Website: macys
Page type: gifting
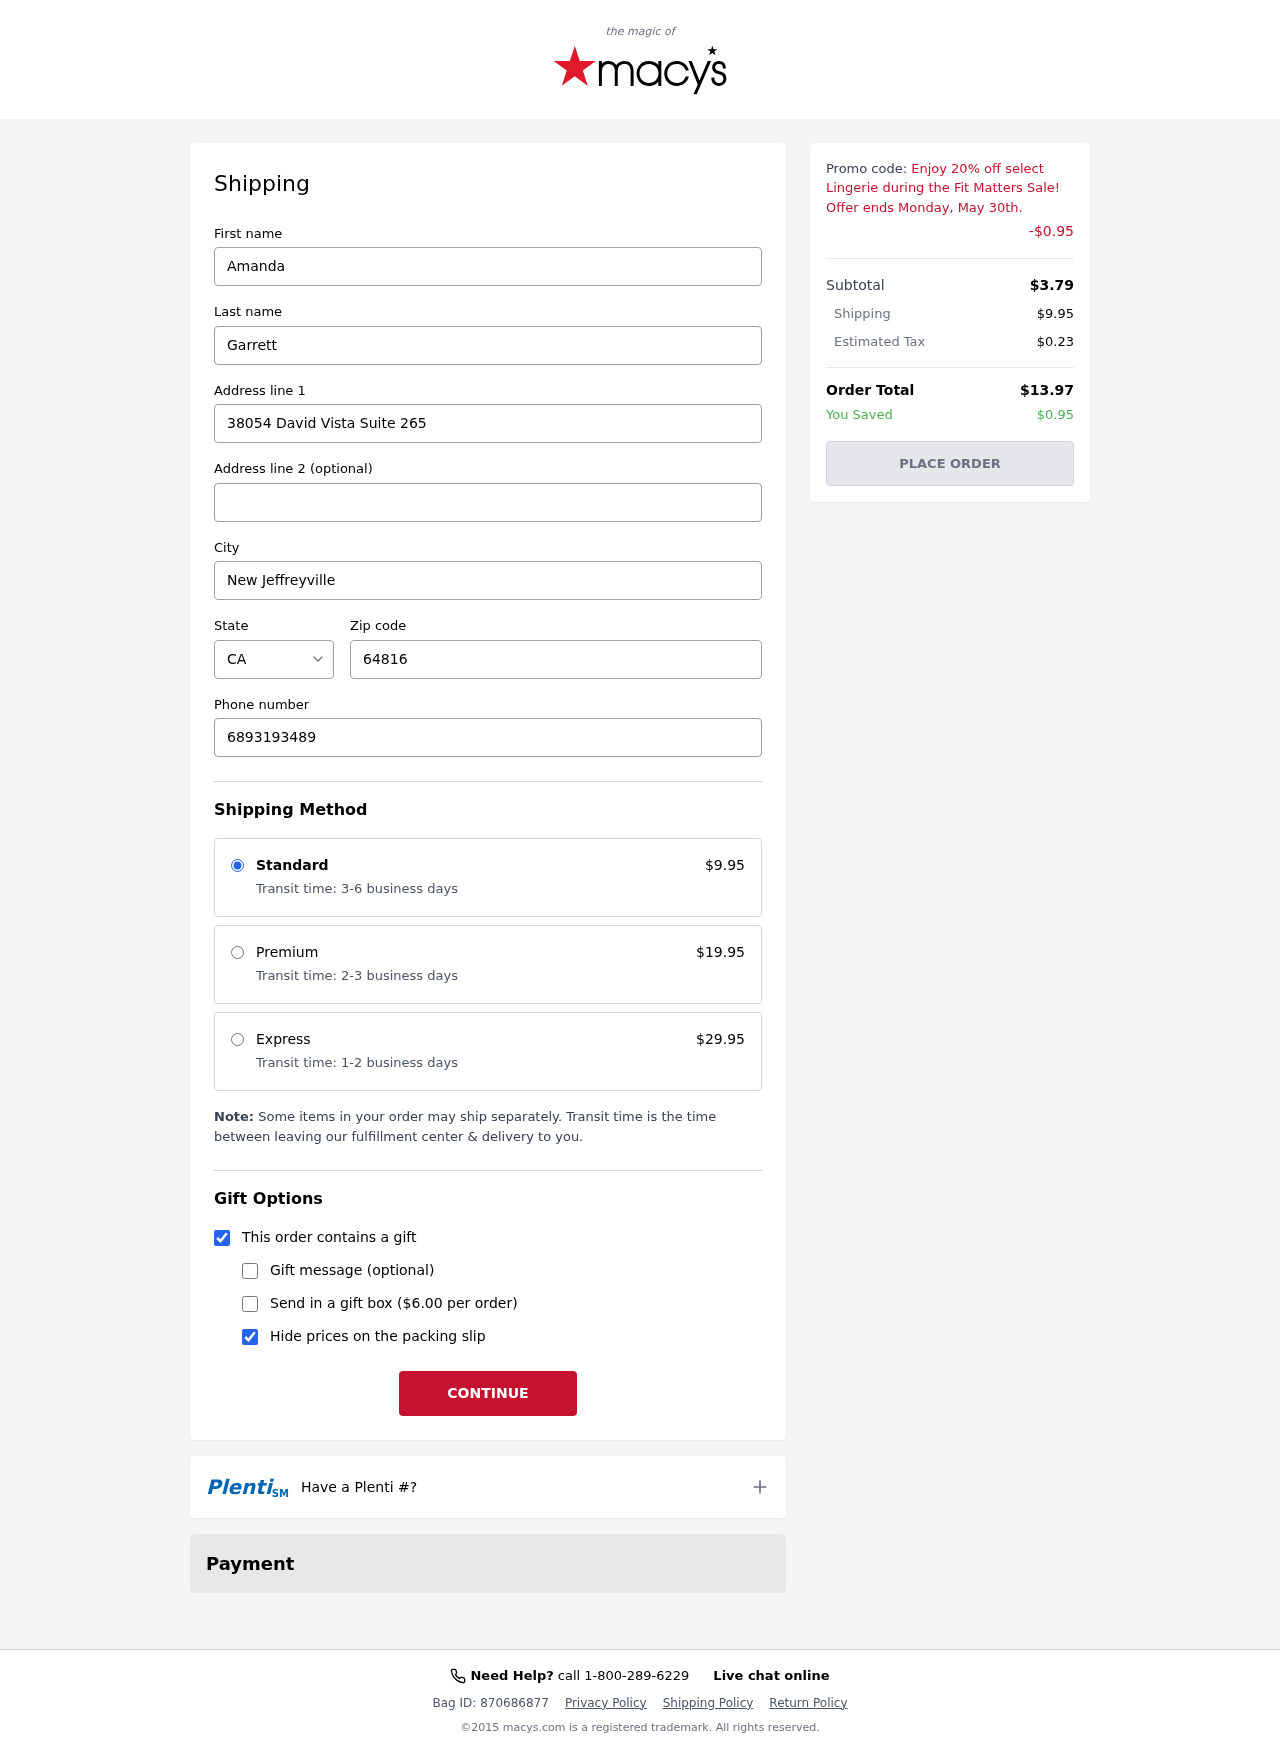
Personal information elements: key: PII_CITY
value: New Jeffreyville
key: PII_FIRSTNAME
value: Amanda
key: PII_LASTNAME
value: Garrett
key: PII_PHONE
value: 6893193489
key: PII_POSTCODE
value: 64816
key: PII_STATE_ABBR
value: CA
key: PII_STREET
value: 38054 David Vista Suite 265
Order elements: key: ORDER_SHIPPING_COST
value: $9.95
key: ORDER_DISCOUNT
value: -$0.95
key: ORDER_SUBTOTAL
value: $3.79
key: ORDER_TAX
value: $0.23
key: ORDER_TOTAL
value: $13.97
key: ORDER_SAVINGS
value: $0.95